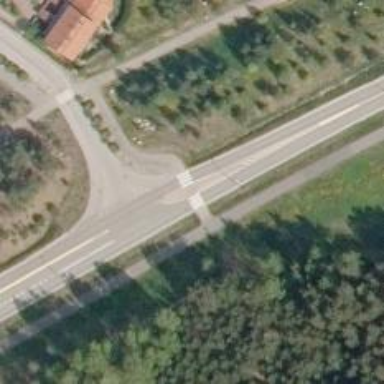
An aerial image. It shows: Island crossing on the road.